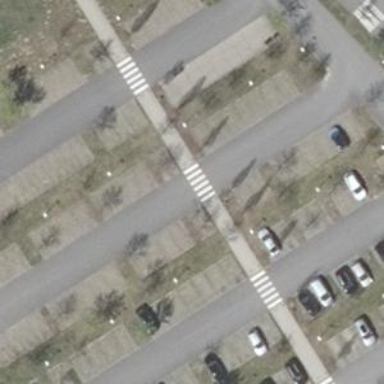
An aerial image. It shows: Uncontrolled zebra crossing on the road.